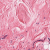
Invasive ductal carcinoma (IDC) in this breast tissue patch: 0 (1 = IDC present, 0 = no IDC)